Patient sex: M
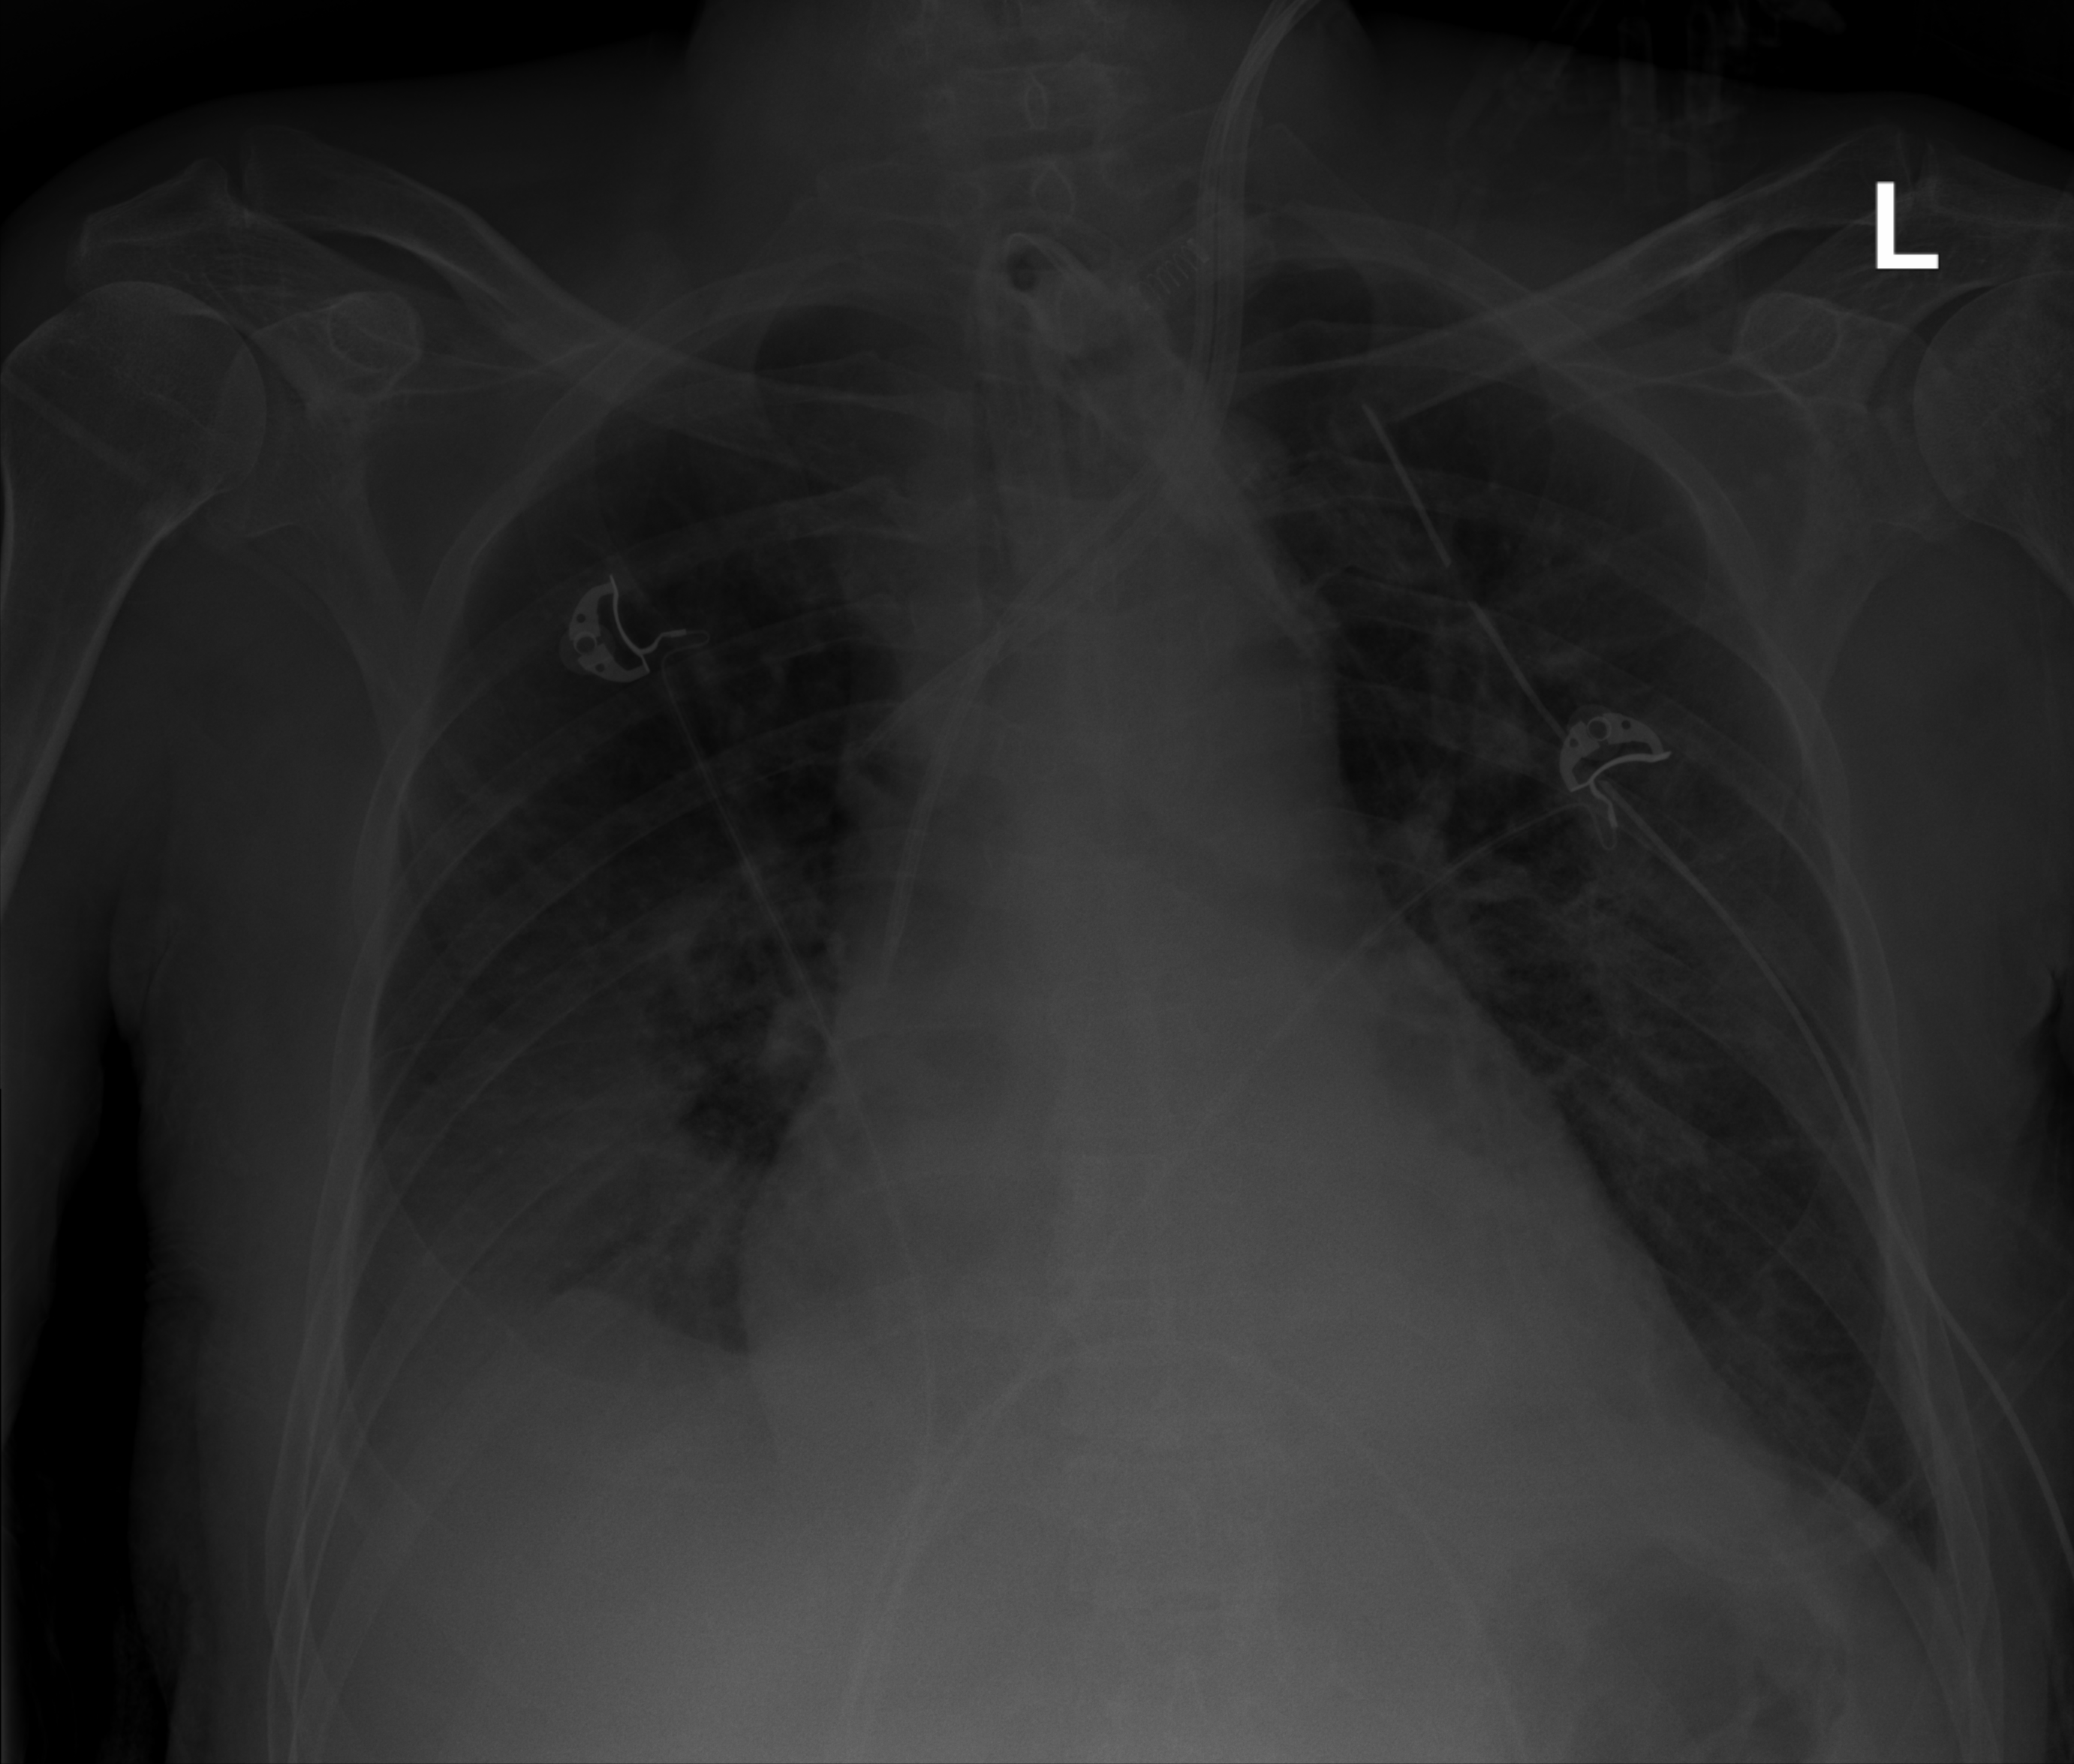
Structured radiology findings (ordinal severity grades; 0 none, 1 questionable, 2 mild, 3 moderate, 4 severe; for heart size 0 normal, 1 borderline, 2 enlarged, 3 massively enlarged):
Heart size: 2
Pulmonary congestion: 2
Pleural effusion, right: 2
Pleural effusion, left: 0
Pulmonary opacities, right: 2
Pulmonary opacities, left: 0
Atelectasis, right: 2
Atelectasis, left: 0